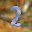
Label: 2